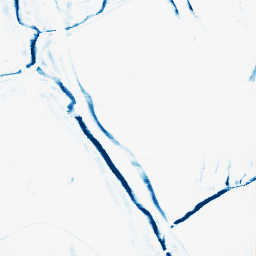
Category: morphological
Decomposition family: morphological_rect
Decomposition parameters: operation: closing
width: 10
height: 3
Upsampling method: fft_zeropad
Upsampling parameters: scale: 2
Upsampling scale: 2